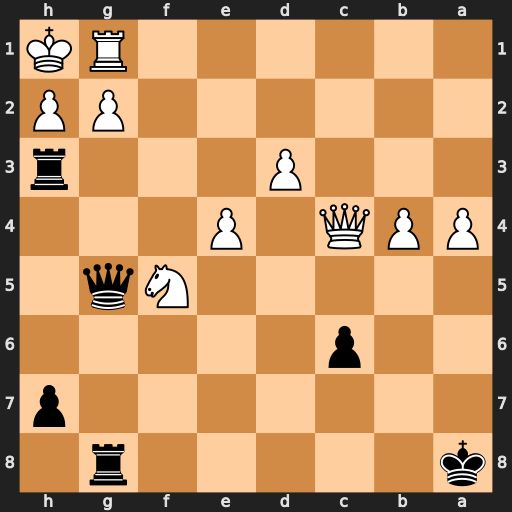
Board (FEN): k5r1/7p/2p5/5Nq1/PPQ1P3/3P3r/6PP/6RK
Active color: b
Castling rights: -
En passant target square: -
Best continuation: Rxh2+ Kxh2 Qh5+ Nh4 Qxh4#